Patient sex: M
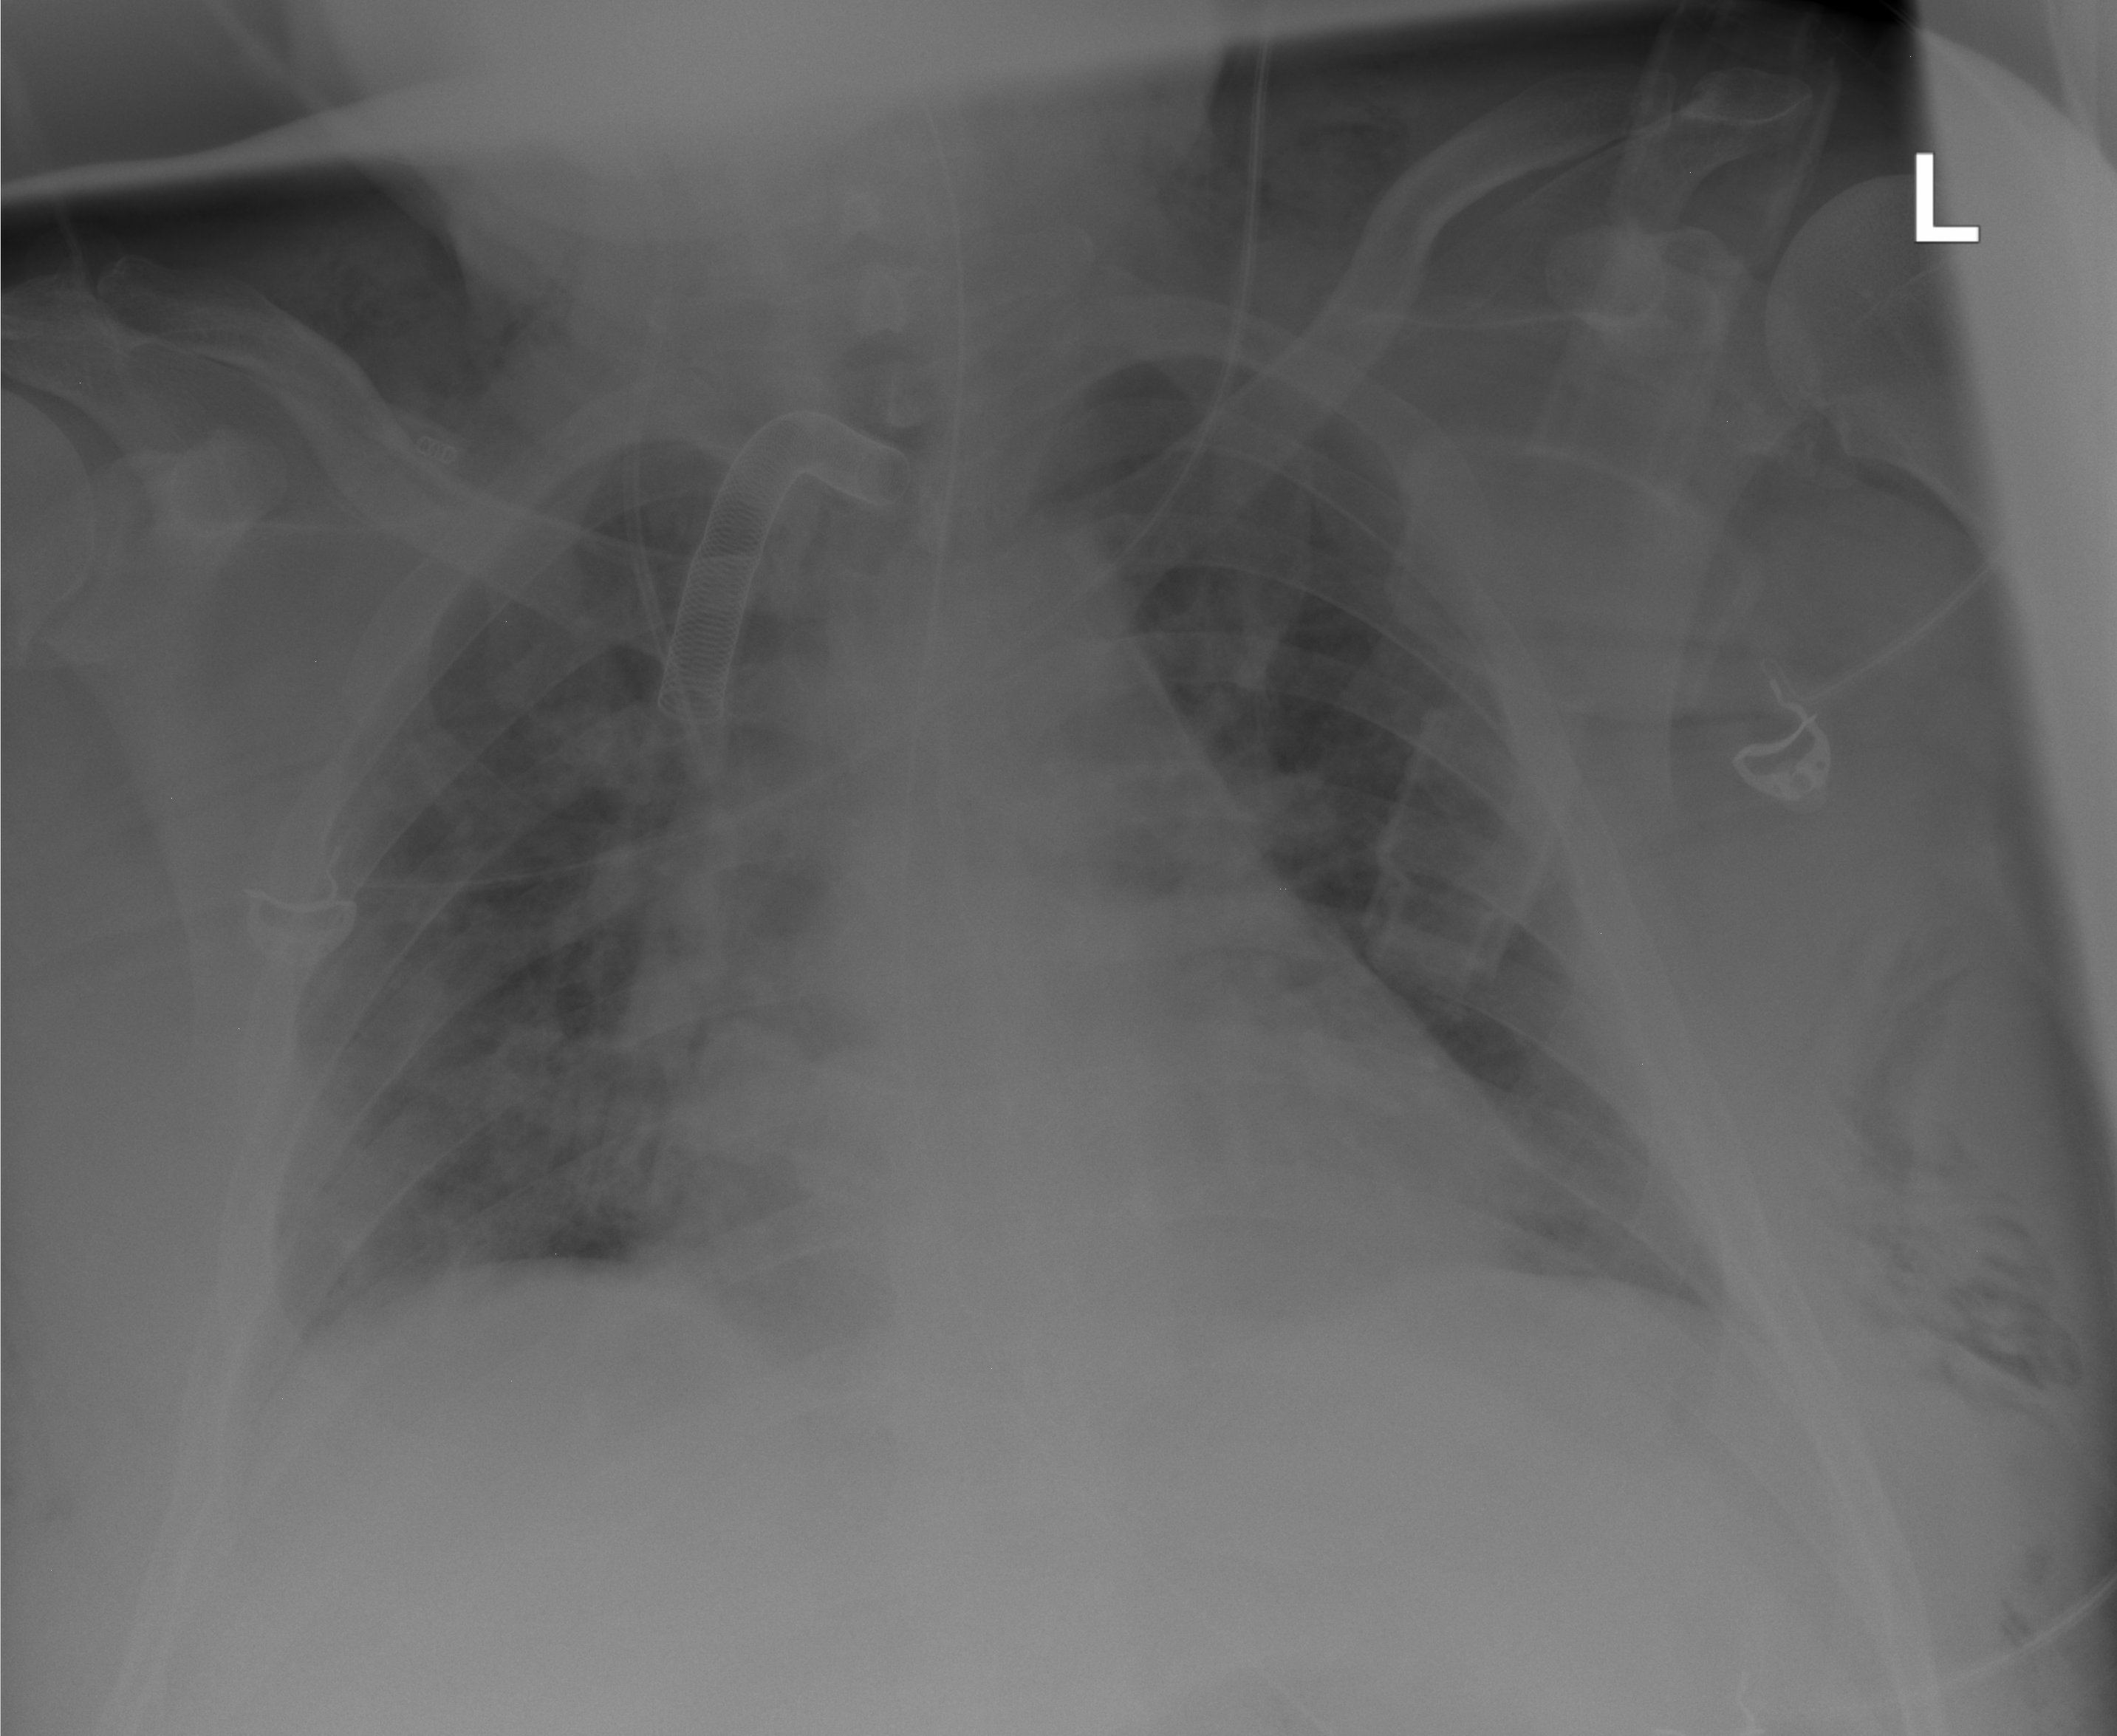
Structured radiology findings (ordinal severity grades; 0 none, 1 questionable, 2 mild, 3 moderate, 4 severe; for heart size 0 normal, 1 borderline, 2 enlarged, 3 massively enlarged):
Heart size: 2
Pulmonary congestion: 2
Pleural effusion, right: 0
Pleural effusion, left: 0
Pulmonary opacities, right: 0
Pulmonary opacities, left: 0
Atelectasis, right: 0
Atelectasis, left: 0